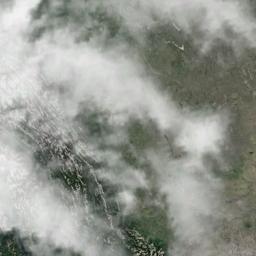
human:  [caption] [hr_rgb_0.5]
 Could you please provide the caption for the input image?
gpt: The white cloud is above green land .

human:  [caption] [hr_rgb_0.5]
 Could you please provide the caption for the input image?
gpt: Large fluffy white clouds on green earth .

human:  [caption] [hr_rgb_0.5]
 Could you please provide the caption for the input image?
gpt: The stratus clouds are located above the land covered by some vegetation .

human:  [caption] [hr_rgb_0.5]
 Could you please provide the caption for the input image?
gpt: A thin cloud floats on the azure sea .

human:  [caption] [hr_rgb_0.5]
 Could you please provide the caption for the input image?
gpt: Many pieces of white clouds over a green land .